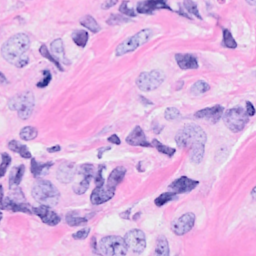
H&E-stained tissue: Breast